Aerial crown-view tile of a tropical tree (Barro Colorado Island, Panama), acquired 20240918:
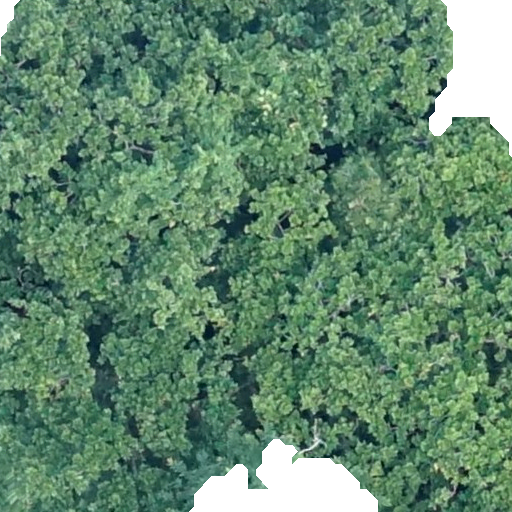
Species: Anacardium excelsum
GBIF accepted scientific name: Anacardium excelsum
Crown area: 519.562 m²